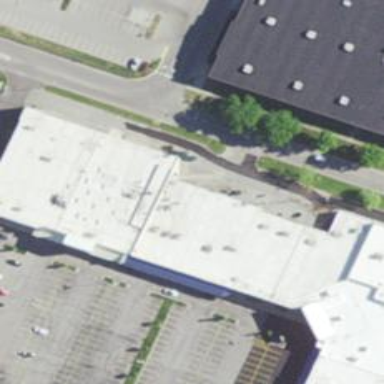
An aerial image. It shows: Retail building.